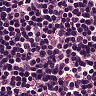
Metastatic tissue present: no